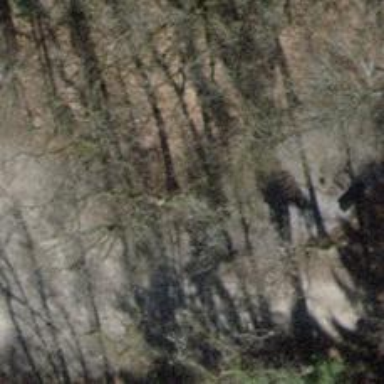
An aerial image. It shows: Brown bench.